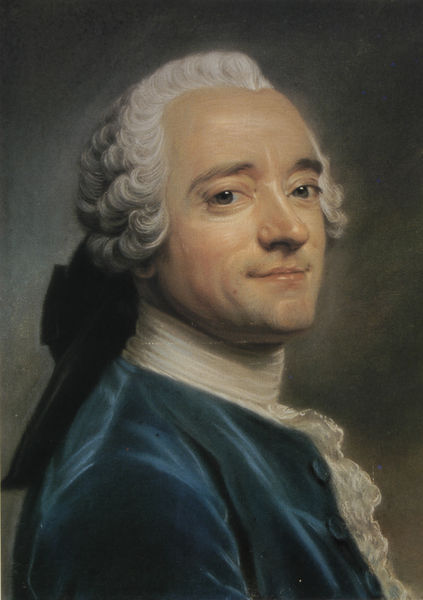
Titel: Autoportrait, Selbstporträt
Künstler: Maurice Quentin de La Tour
Standort: Paris
Institution: Musée Cognacq-Jay
Schlagwörter: blau, dunkel, gemälde, mann, schatten, weiß, gelb, grün, braun, frisur, grau, haar, hintergrund, licht, mund, nase, orange, pastell, profil, schwarz, stirn, blick, schal, tuch, schleife, anzug, jacke, wand, augen, barock, blass, bluse, falten, gesicht, inkarnat, kleidung, kragen, samt, spitze, bild, bildnis, hals, herr, portrait, porträt, öl, auge, haare, mantel, pose, stoff, stoffe, adel, klassizismus, spitzen, augenbrauen, kinn, knopf, lippen, locken, ohren, puder, rokoko, rouge, schminke, seide, vornehm, perücke, lächeln, wangen, welle, halsband, backen, ölgemälde, frack, falte, spitz, zopf, krawatte, brauen, büste, glanz, halstuch, pupillen, mimik, glänzen, rüsche, rüschen, teint, wange, augenbraue, feinmalerei, knöpfe, dreiviertelprofil, make up, masche, stolz, bürger, strin, intensiv, betrachten, beleuchtet, halbportrait, körperschatten, halbprofil, hintergund, wams, aristokrat, backe, binder, fröhlich, adelig, adliger, edelmann, halskragen, freundlich, haarschleife, selbstbewusst, nattier, dauerwelle, perrücke, gepudert, bartlos, samtjacke, seidenschal, gehoben, braune augen, augen nase, lachfalten, lächelt, allonge, selbstbewusstsein, de la tour, jean-marc nattier, glatte, jabbot, mozartschliefe, portrait pastell, selbstsichterheit, tperücke